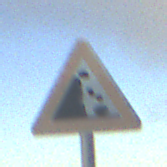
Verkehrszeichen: SteinschlagLinks
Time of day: SunriseSunset
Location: Outdoor (Nature)
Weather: PartlyCloudy
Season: NotSpecified
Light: Natural